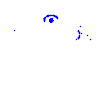
Particle: proton